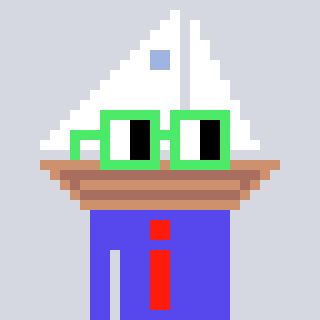
a pixel art character with square light green glasses, a sailboat-shaped head and a computerblue-colored body on a cool background